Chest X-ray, PA view. Patient: 30 years old, sex M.
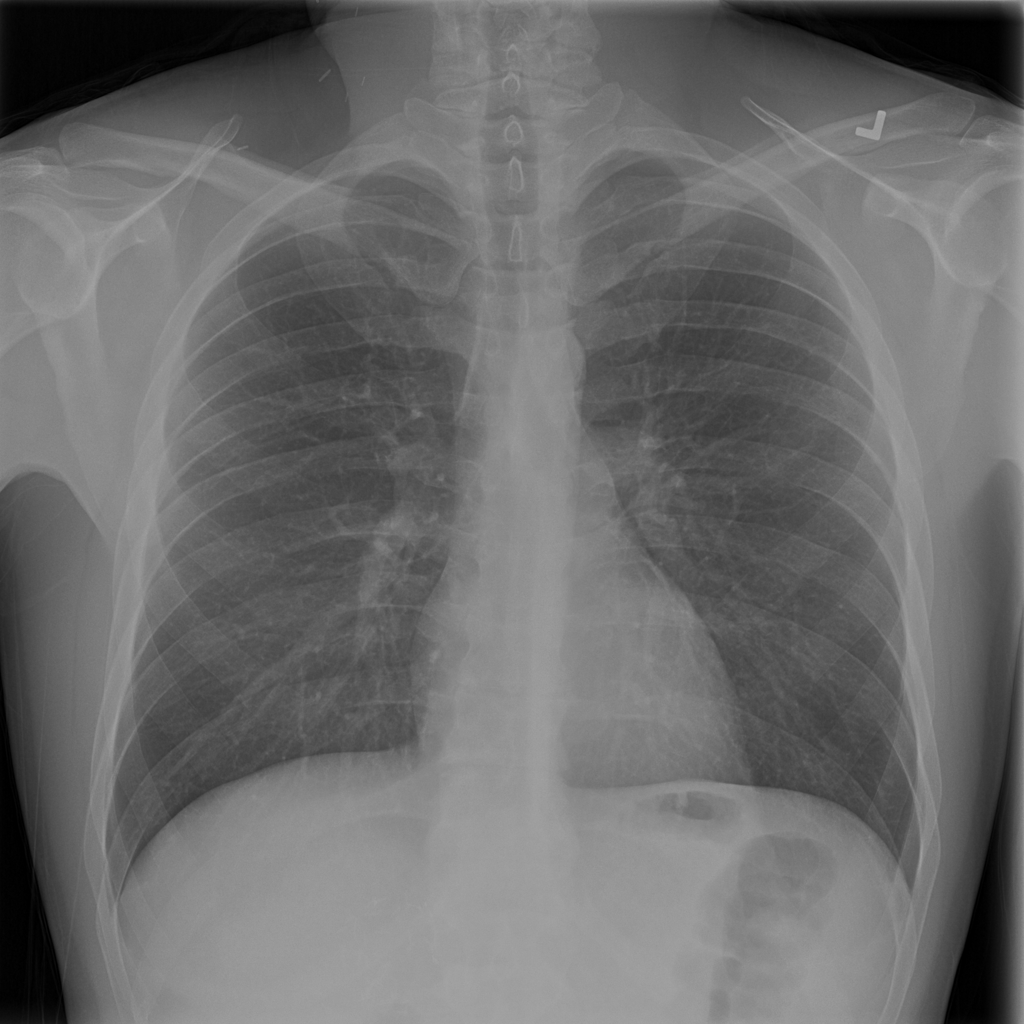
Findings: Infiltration